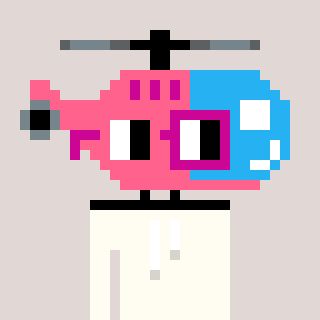
a pixel art character with square pink and red glasses, a helicopter-shaped head and a grayscale-colored body on a warm background